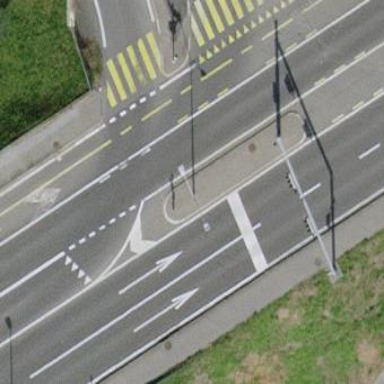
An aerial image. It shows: Traffic island.